Current action and preconditions to check: trajectory_clear

Your task: For each precondition in the list above, predict whether it will hold at this action.

Consider the current scene as observed from the mobile robot's camera, and analyze the predicted future states of all dynamic agents (e.g., people, animals, vehicles, or any moving entities) within the NEXT SECOND.

IMPORTANT: Only answer "very likely" if you are absolutely certain—based on strong, clear evidence—that a dynamic agent will violate the precondition in the predicted future state. Do NOT answer "very likely" for unlikely, ambiguous, or low-probability risks.

Ask yourself for each precondition: Is there a high probability, with clear and convincing evidence, that the predicted future states of any dynamic agent will interfere with the predicted future state of the currently executing action within the NEXT SECOND, causing that precondition to fail?

Assess the risk level based on these predictions. Use "likely" or "very likely" if motions create a clear risk of interference.

Use "neutral" or "improbable" if agents are nearby but their predicted paths are clearly diverging or non-conflicting.

Failure Risk Categories: "very improbable", "improbable", "neutral", "likely", "very likely"

Answer Format: Output ONLY the probability_of_failure value from these categories: "very improbable", "improbable", "neutral", "likely", "very likely"

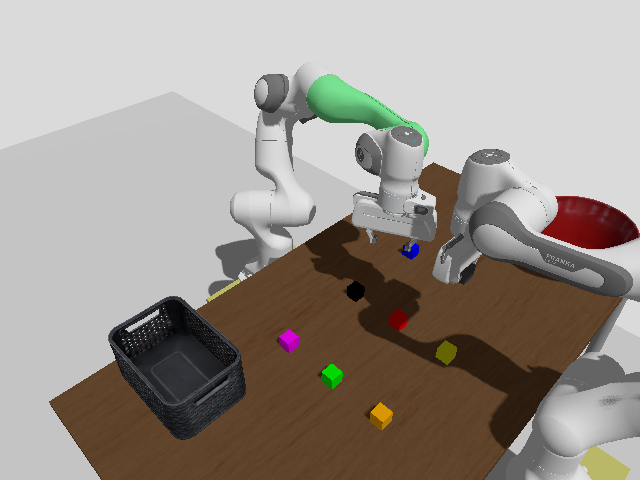

Answer: neutral